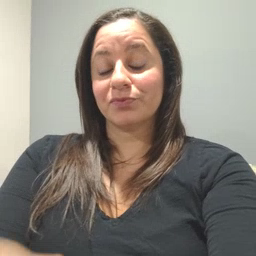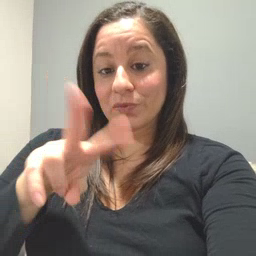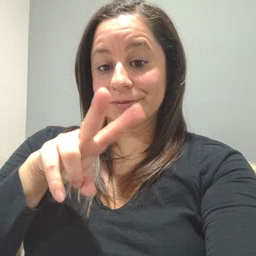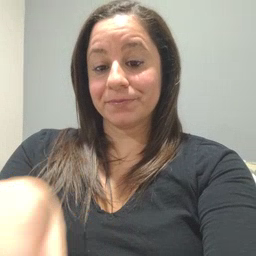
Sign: read